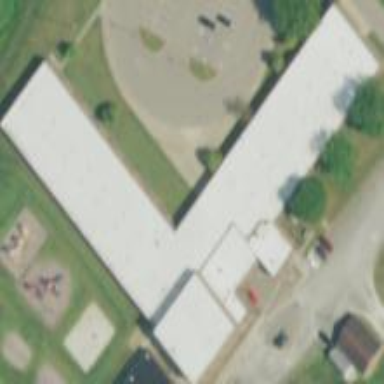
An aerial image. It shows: School building.